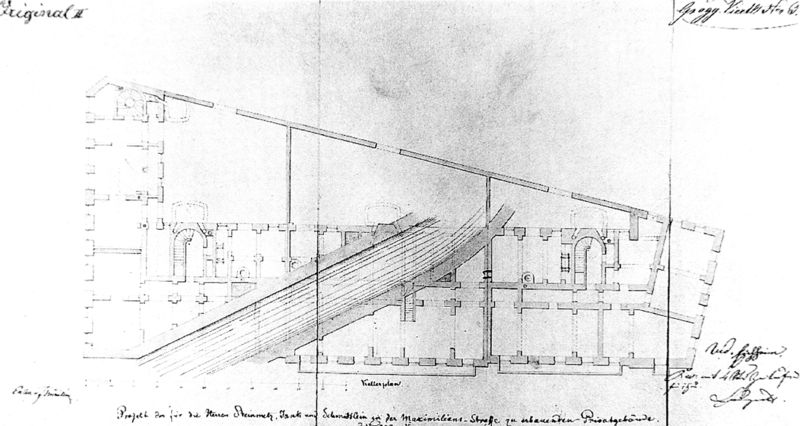
Titel: Häuserblock Maximilianstraße Nr.11/13/15 in München, Bachverbauung im Kellergeschoss
Standort: München
Institution: Stadtarchiv, Lokalbaukommission
Schlagwörter: dunkel, flügel, wasser, weiß, fluss, stadt, fenster, grau, hell, raum, schwarz, skizze, straße, säulen, zeichnung, zimmer, dach, gebäude, haus, schloss, wand, architektur, signatur, häuser, brücke, kanal, kirche, boden, blatt, schräg, deutschland, schiff, schrift, papier, ecke, bogen, türen, grafik, linien, hof, rundbogen, treppe, treppen, trennung, gerade, streifen, aufgang, durchgang, steinmetz, striche, galerie, bögen, kante, wände, eingang, keller, tusche, unterschrift, kloster, münchen, palast, schraffur, stich, seite, text, buchstaben, beschriftung, quer, worte, bleistift, räume, entwurf, tinte, kathedrale, original, diagonal, verwischt, eck, hellgrau, rosette, mauern, treppenhaus, bahn, konstruktion, schräge, etagen, plan, gleise, schiene, sütterlin, handschrift, beschreibung, höfe, faltblatt, geschoss, grundriss, bauwerk, öffnungen, aufriss, etage, maßstab, bauplan, architekt, teilung, schreibschrift, zeile, raumfolge, notizen, erdgeschoss, lageplan, prospekt, treppenhäuser, kammern, übereinander, maximilianstraße, strichzeichnung, projekt, archiv, blaupause, treffe, stadtplanung, starße, archivalie, trennwände, kantig, davinci, schine, maximilianstra?e, bauingenieur, baukundst, maximilianstarße, handschriflich, kellerplan, privatgebäude